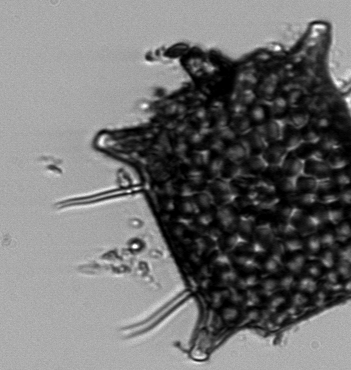
Label: Odontella